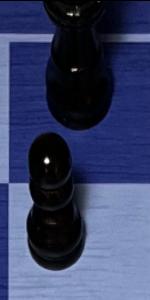
Label: Pawn_Black